Question: I'm trying to make dialog that will display an error message whenever I make wrong move in my scrabble game. So in Problem.java, I make it like this
'''
class Problem
{
Problem(String s)
{
message = s;
}
}
'''
So I write code to display the warning like this :
'''
void displayProblem(Problem p)
{
JOptionPane.showMessageDialog(this,p, "WARNING!",JOptionPane.WARNING_MESSAGE);
}
'''
I expect error message when I don't put tile something like this :
"no tiles placed"
just like what's in the code but it ended up like this :

What's wrong with my code anyway?
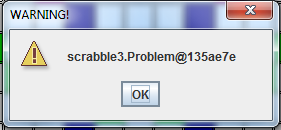
Answer: You either need to pass 'p.message' to the dialog or override Problem's 'toString()' method and return 'message' there. What you're seeing is the output of standard 'toString()', i.e. class name + instance id.
Btw, you posted a lot of irrelevant code, which might make a lot of people want to either close the question or prevent them from trying to answer. When asking questions you should try and boil it down to the relevant parts, which in your case would be how you display the dialog and what the parameters look like. For more information, have a look here: <URL>